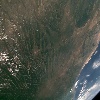
Label: land